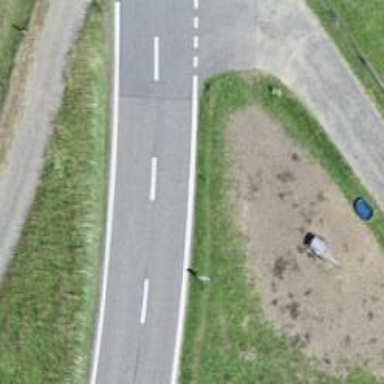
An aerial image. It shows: Bus stop along the road.